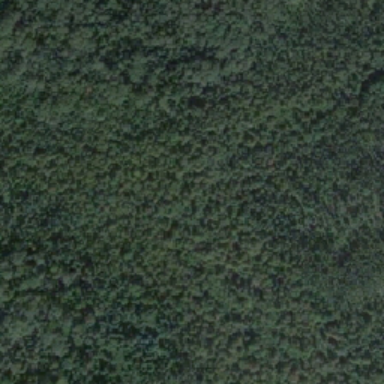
Trees are low in green .